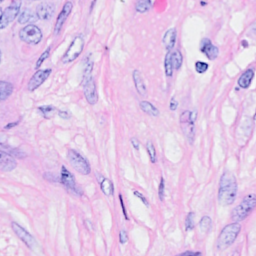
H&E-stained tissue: Breast